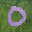
Label: 0